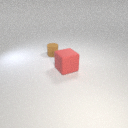
large red rubber cube to the right of small brown rubber cylinder